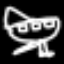
Label: airplane